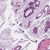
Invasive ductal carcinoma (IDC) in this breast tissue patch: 1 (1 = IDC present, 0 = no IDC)